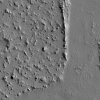
Atmospheric dust classification: not_dusty